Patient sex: M
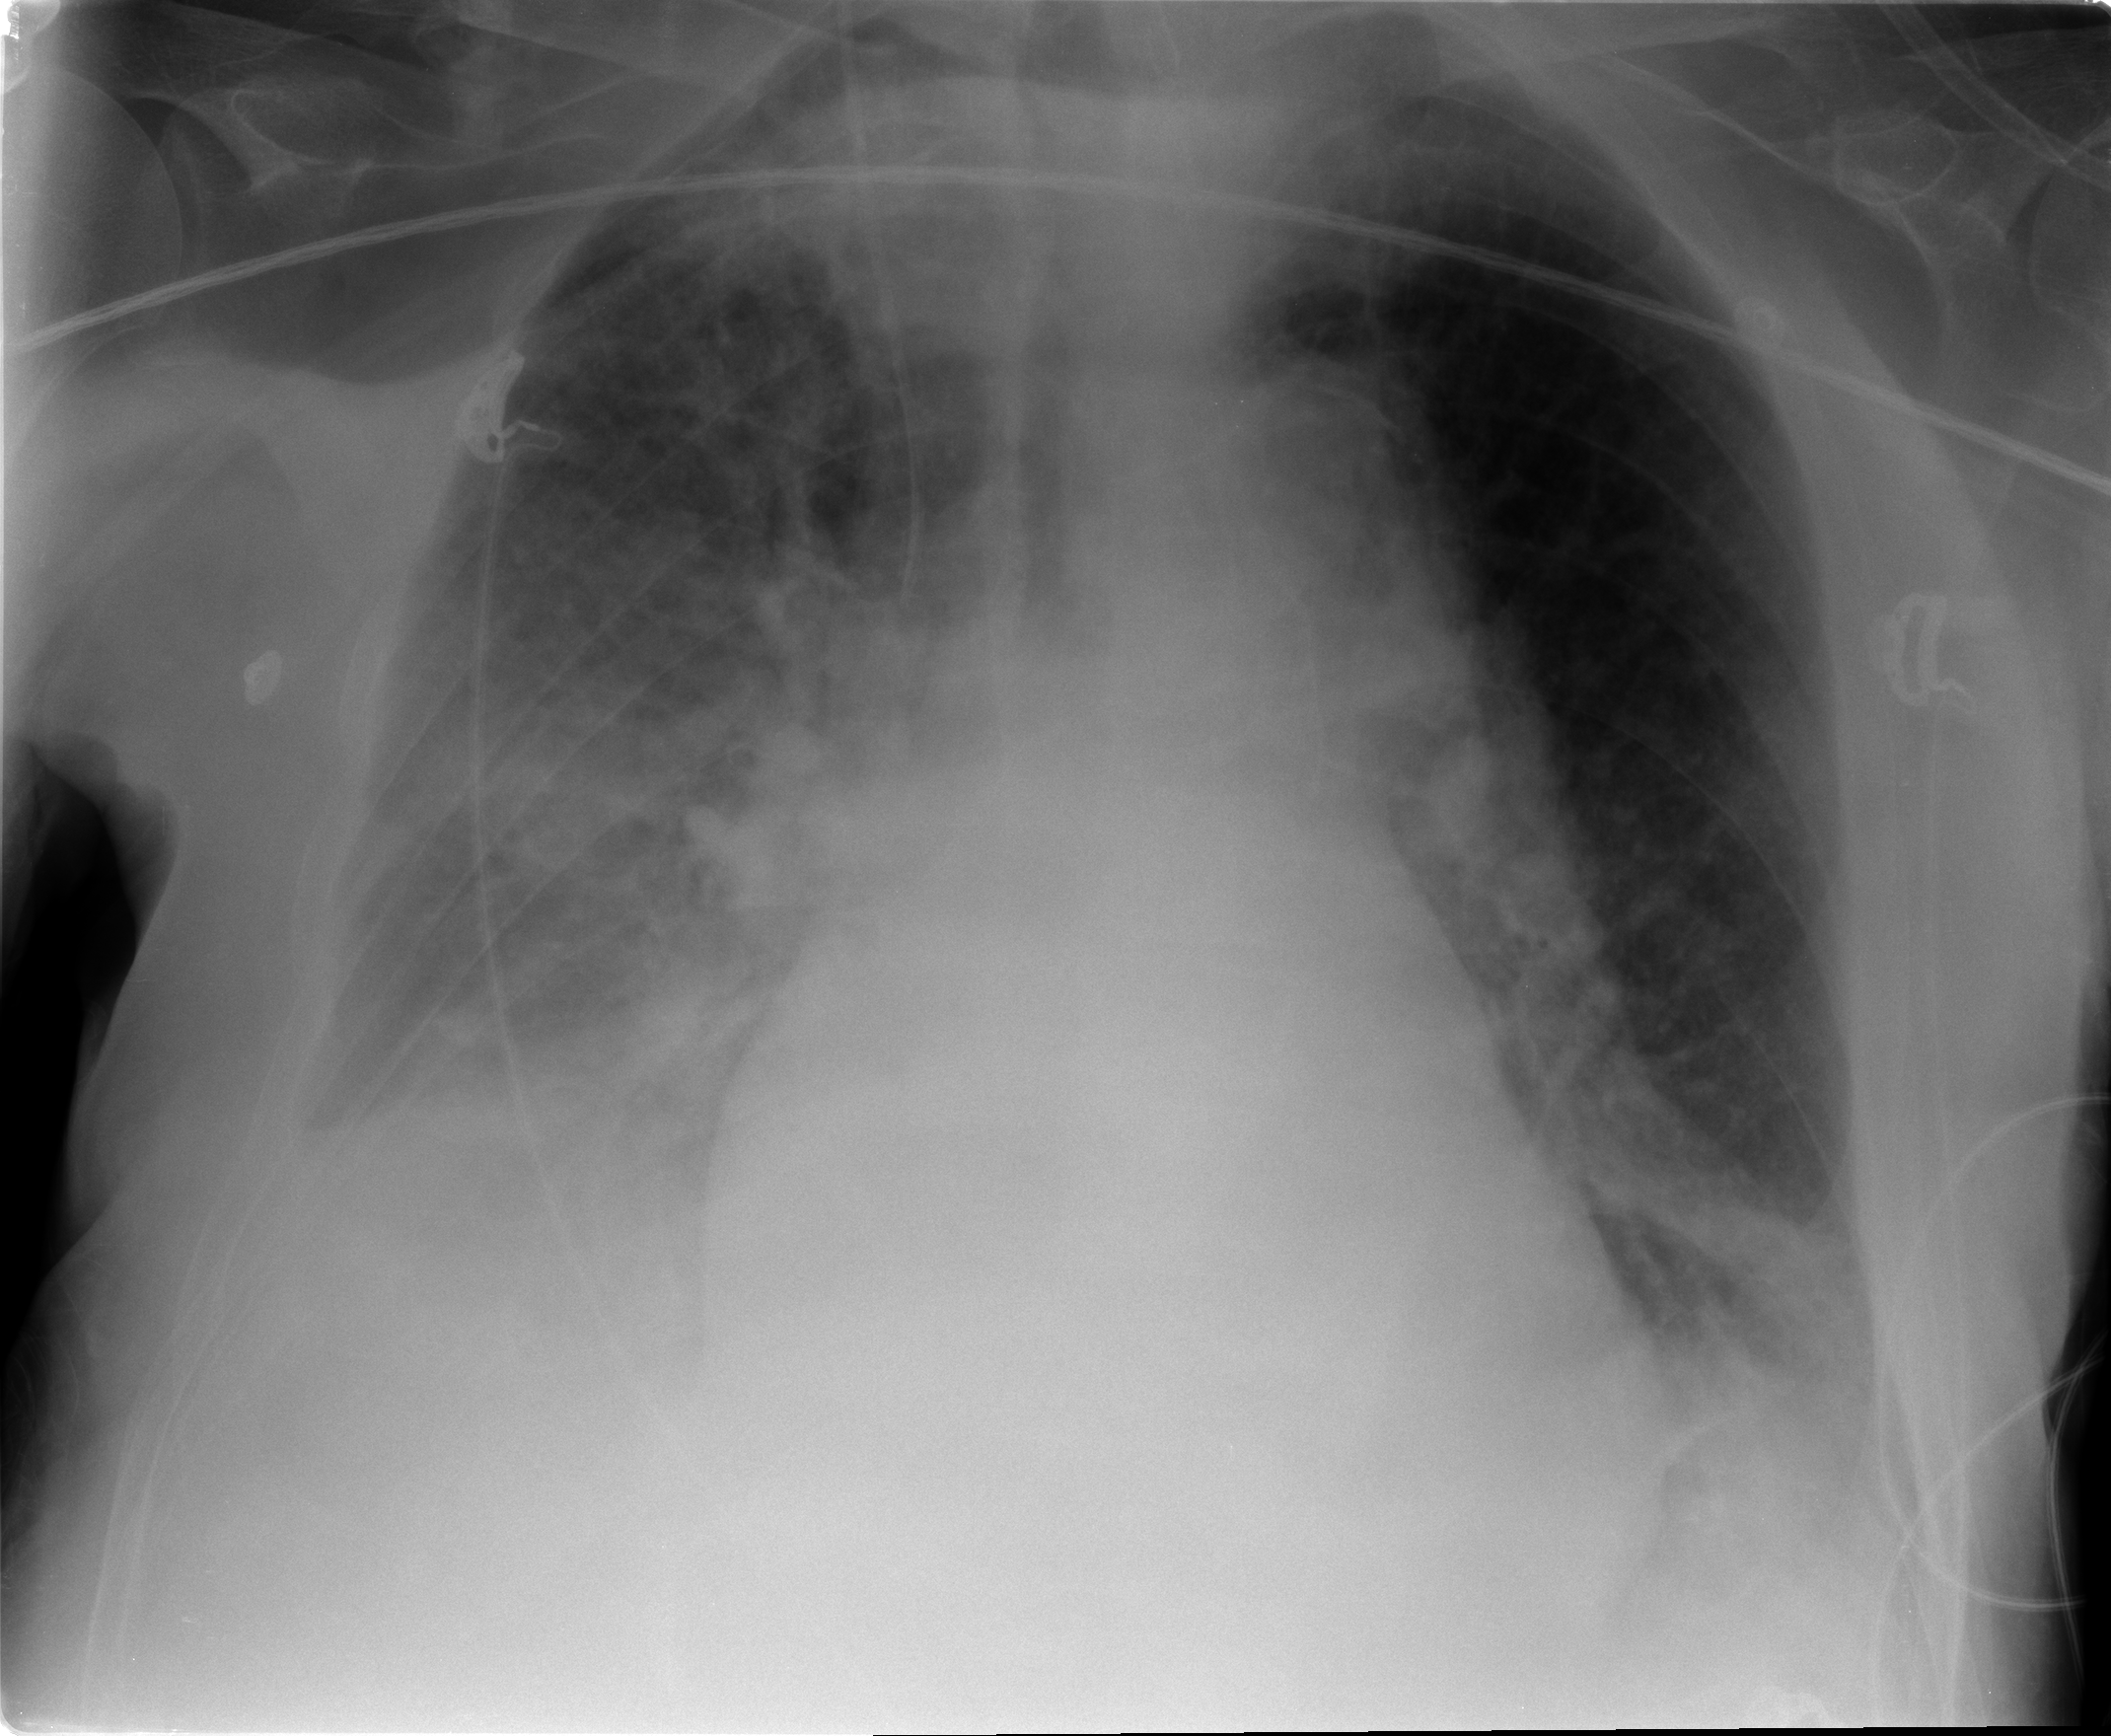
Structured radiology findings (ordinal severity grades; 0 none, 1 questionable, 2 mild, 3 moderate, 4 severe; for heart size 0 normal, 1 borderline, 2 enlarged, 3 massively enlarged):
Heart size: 2
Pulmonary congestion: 3
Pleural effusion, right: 3
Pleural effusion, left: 2
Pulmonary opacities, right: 3
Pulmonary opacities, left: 3
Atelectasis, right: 3
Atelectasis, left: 3